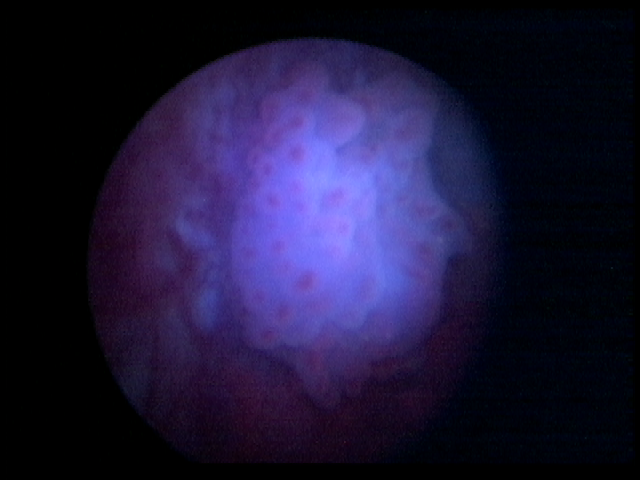
Modality: BLC
Class: Malignant
Subclass: LowGradePapillary
Secondary subclass: HighGradePapillary
Lesion: L2
Stage: Ta
Morphology: Papillary
Bladder cancer association: Yes